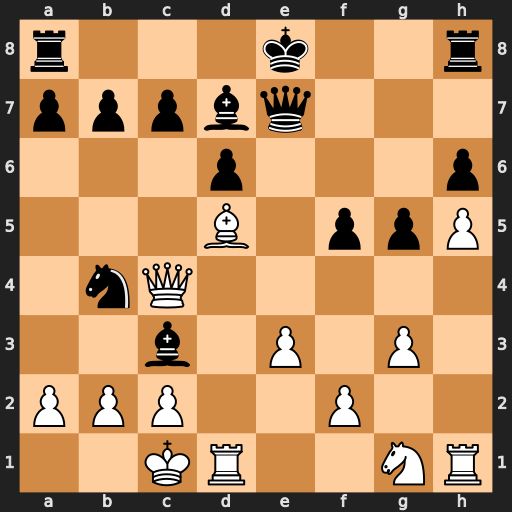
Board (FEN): r3k2r/pppbq3/3p3p/3B1ppP/1nQ5/2b1P1P1/PPP2P2/2KR2NR
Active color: w
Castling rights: kq
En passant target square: -
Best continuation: Qxc3 Nxa2+ Bxa2